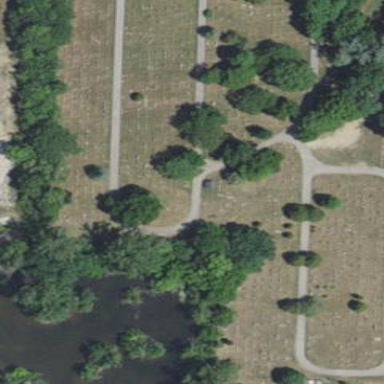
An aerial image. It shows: Cemetery.